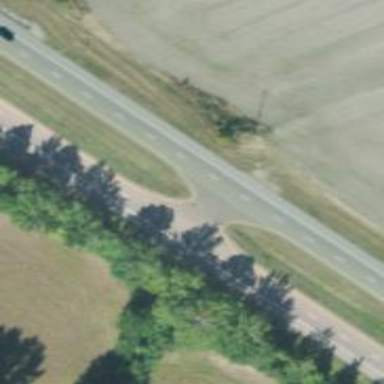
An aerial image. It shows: Expressway with dual carriageways made of asphalt at trunk level.